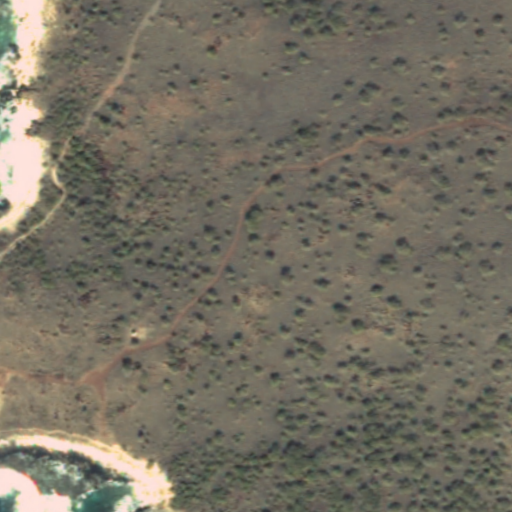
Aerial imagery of valley in Hawaii named Waihonu Gulch containing only unknown